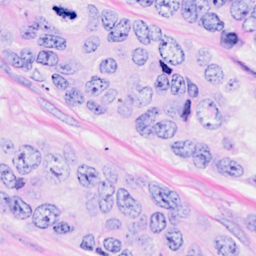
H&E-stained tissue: Breast